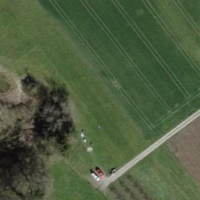
EUNIS habitat code: 25
Species observed at this site:
Prunus padus